Field crop: maize
Growth stage: 2
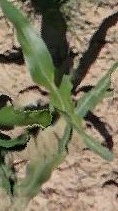
Species: maize